Question: I don't know how to make this algorithm in JavaScript/Node.js that converts bitmaps into svg paths pixel by pixel:

'''
// input
0 0 0 0 0 0 0 0 0 0
0 0 0 0 0 0 0 0 0 0
0 0 1 1 1 1 1 1 0 0
0 0 1 1 1 1 1 1 0 0
0 1 1 1 0 0 1 1 1 0
0 1 1 1 0 0 1 1 1 0
0 0 1 1 1 1 1 1 0 0
0 0 1 1 1 1 1 1 0 0
0 0 0 0 0 0 0 0 0 0
0 0 0 0 0 0 0 0 0 0
// output
<path d="M2 2 h6 v2 h1 v2 h-1 v2 h-6 v-2 h-1 v-2 h1 v-2 M4 4 v2 h2 v-2 z">
'''
Does anyone know how the algorithm should work?
Any pseudocode would help.
Tools does the similar approach:
- <URL>
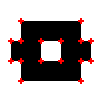
Answer: You can converts pixels to SVG path string like this.
<URL>
Using this algorithm, I made script coverts pixel art to SVG.
<URL>
(Sorry this page is written in Japanese.)